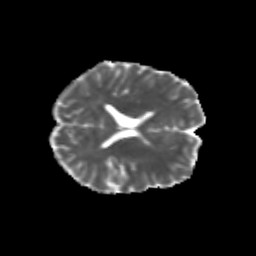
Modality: MD
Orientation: axial
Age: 29
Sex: male
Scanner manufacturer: siemens
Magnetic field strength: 3 T
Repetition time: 3.5 s
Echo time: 0.113 s